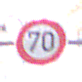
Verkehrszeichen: Geschwindigkeit70
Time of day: MorningAfternoon
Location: Outdoor (Urban)
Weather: PartlyCloudy
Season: NotSpecified
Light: Natural